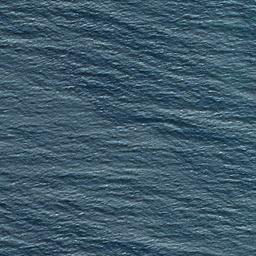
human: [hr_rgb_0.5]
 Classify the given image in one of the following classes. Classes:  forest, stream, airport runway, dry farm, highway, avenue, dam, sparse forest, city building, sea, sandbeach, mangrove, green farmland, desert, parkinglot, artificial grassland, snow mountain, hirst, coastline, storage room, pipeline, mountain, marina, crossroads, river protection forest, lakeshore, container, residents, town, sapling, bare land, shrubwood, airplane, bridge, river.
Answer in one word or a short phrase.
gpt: sea